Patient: sex M, age 50
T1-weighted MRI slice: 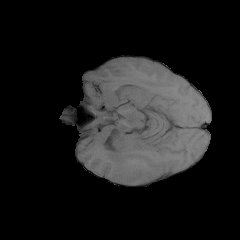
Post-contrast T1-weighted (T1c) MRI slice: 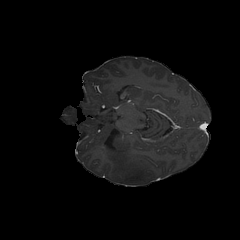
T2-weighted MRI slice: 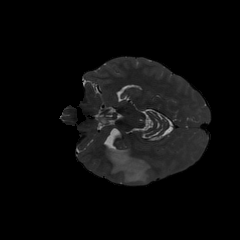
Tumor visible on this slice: yes
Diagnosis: Glioblastoma, IDH-wildtype
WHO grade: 4